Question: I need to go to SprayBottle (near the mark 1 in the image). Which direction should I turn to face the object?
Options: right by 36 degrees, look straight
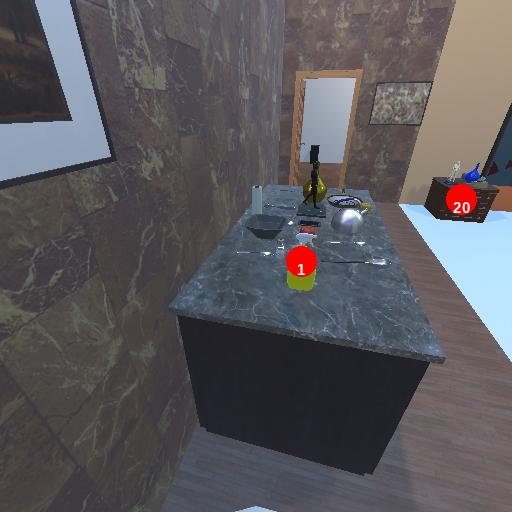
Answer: right by 36 degrees